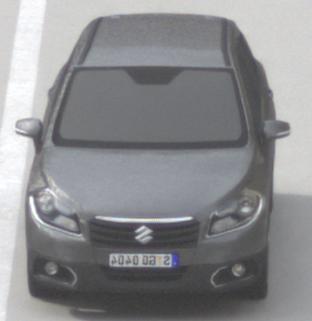
Make: Suzuki
Model: SX4 S-Cross 1.6
Detailed model: SX4 (II) S-Cross
Model produced from: 2013/10
Model produced until: 2015/08
Doors: 5
Color: gray
Road condition: dry road
Daytime: morning or afternoon
Contrast: low contrast